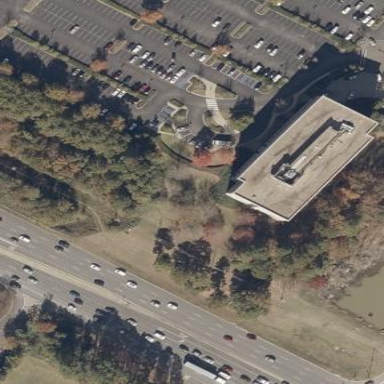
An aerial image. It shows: Office building.